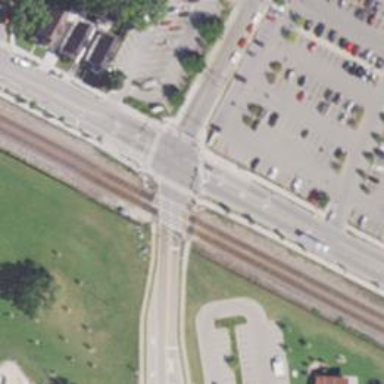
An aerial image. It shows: Crossing for the railway.